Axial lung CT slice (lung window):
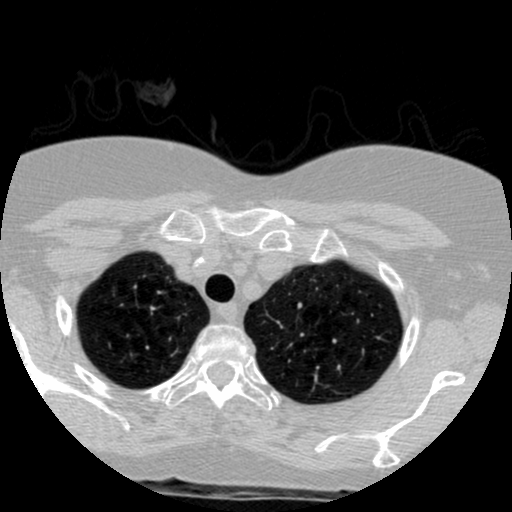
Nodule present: no